Interaction volume radius: 5 \u00c5
Interaction volume height: 45 \u00c5
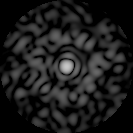
Disorder parameter: 0.8264